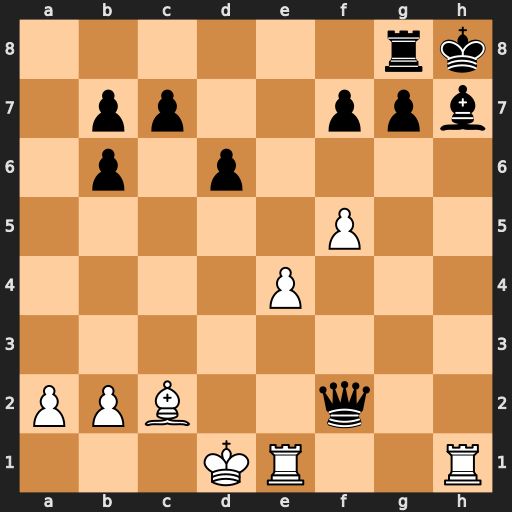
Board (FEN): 6rk/1pp2ppb/1p1p4/5P2/4P3/8/PPB2q2/3KR2R
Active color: w
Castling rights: -
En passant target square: -
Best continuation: Rxh7+ Kxh7 Rh1+ Qh2 Rxh2#